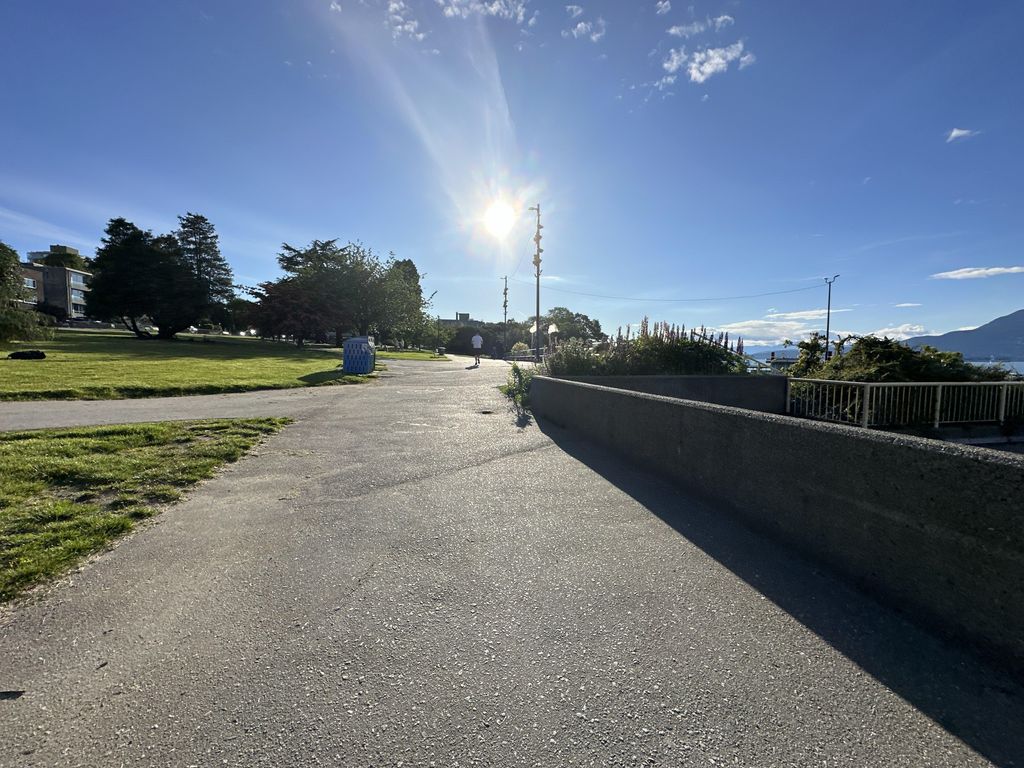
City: vancouver